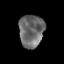
Tissue: prostate
Cell type: T cells
Senescence score: 0.2893
Nuclear area (px): 799
Mean DAPI intensity: 106.282